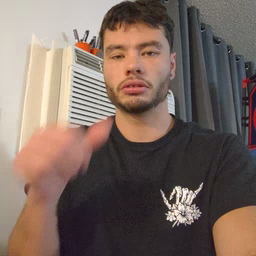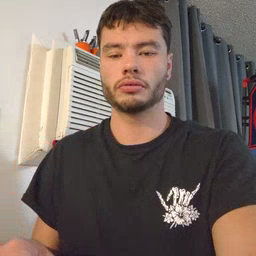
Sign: girl